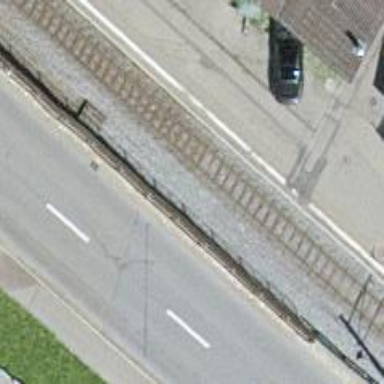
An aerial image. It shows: Railway stop with public transport stop position.